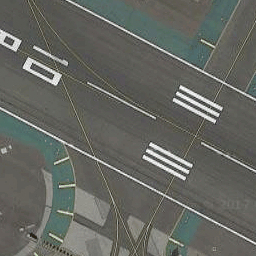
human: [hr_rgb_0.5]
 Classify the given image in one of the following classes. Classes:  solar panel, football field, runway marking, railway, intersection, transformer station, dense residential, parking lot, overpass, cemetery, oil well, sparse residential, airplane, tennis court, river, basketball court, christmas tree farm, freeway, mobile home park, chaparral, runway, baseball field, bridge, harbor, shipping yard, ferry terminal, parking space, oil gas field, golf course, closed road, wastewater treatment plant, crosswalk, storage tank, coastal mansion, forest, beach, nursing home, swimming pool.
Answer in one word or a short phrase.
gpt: runway